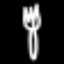
Label: fork